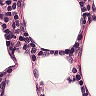
Metastatic tissue present: no